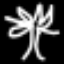
Label: palm tree